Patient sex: F
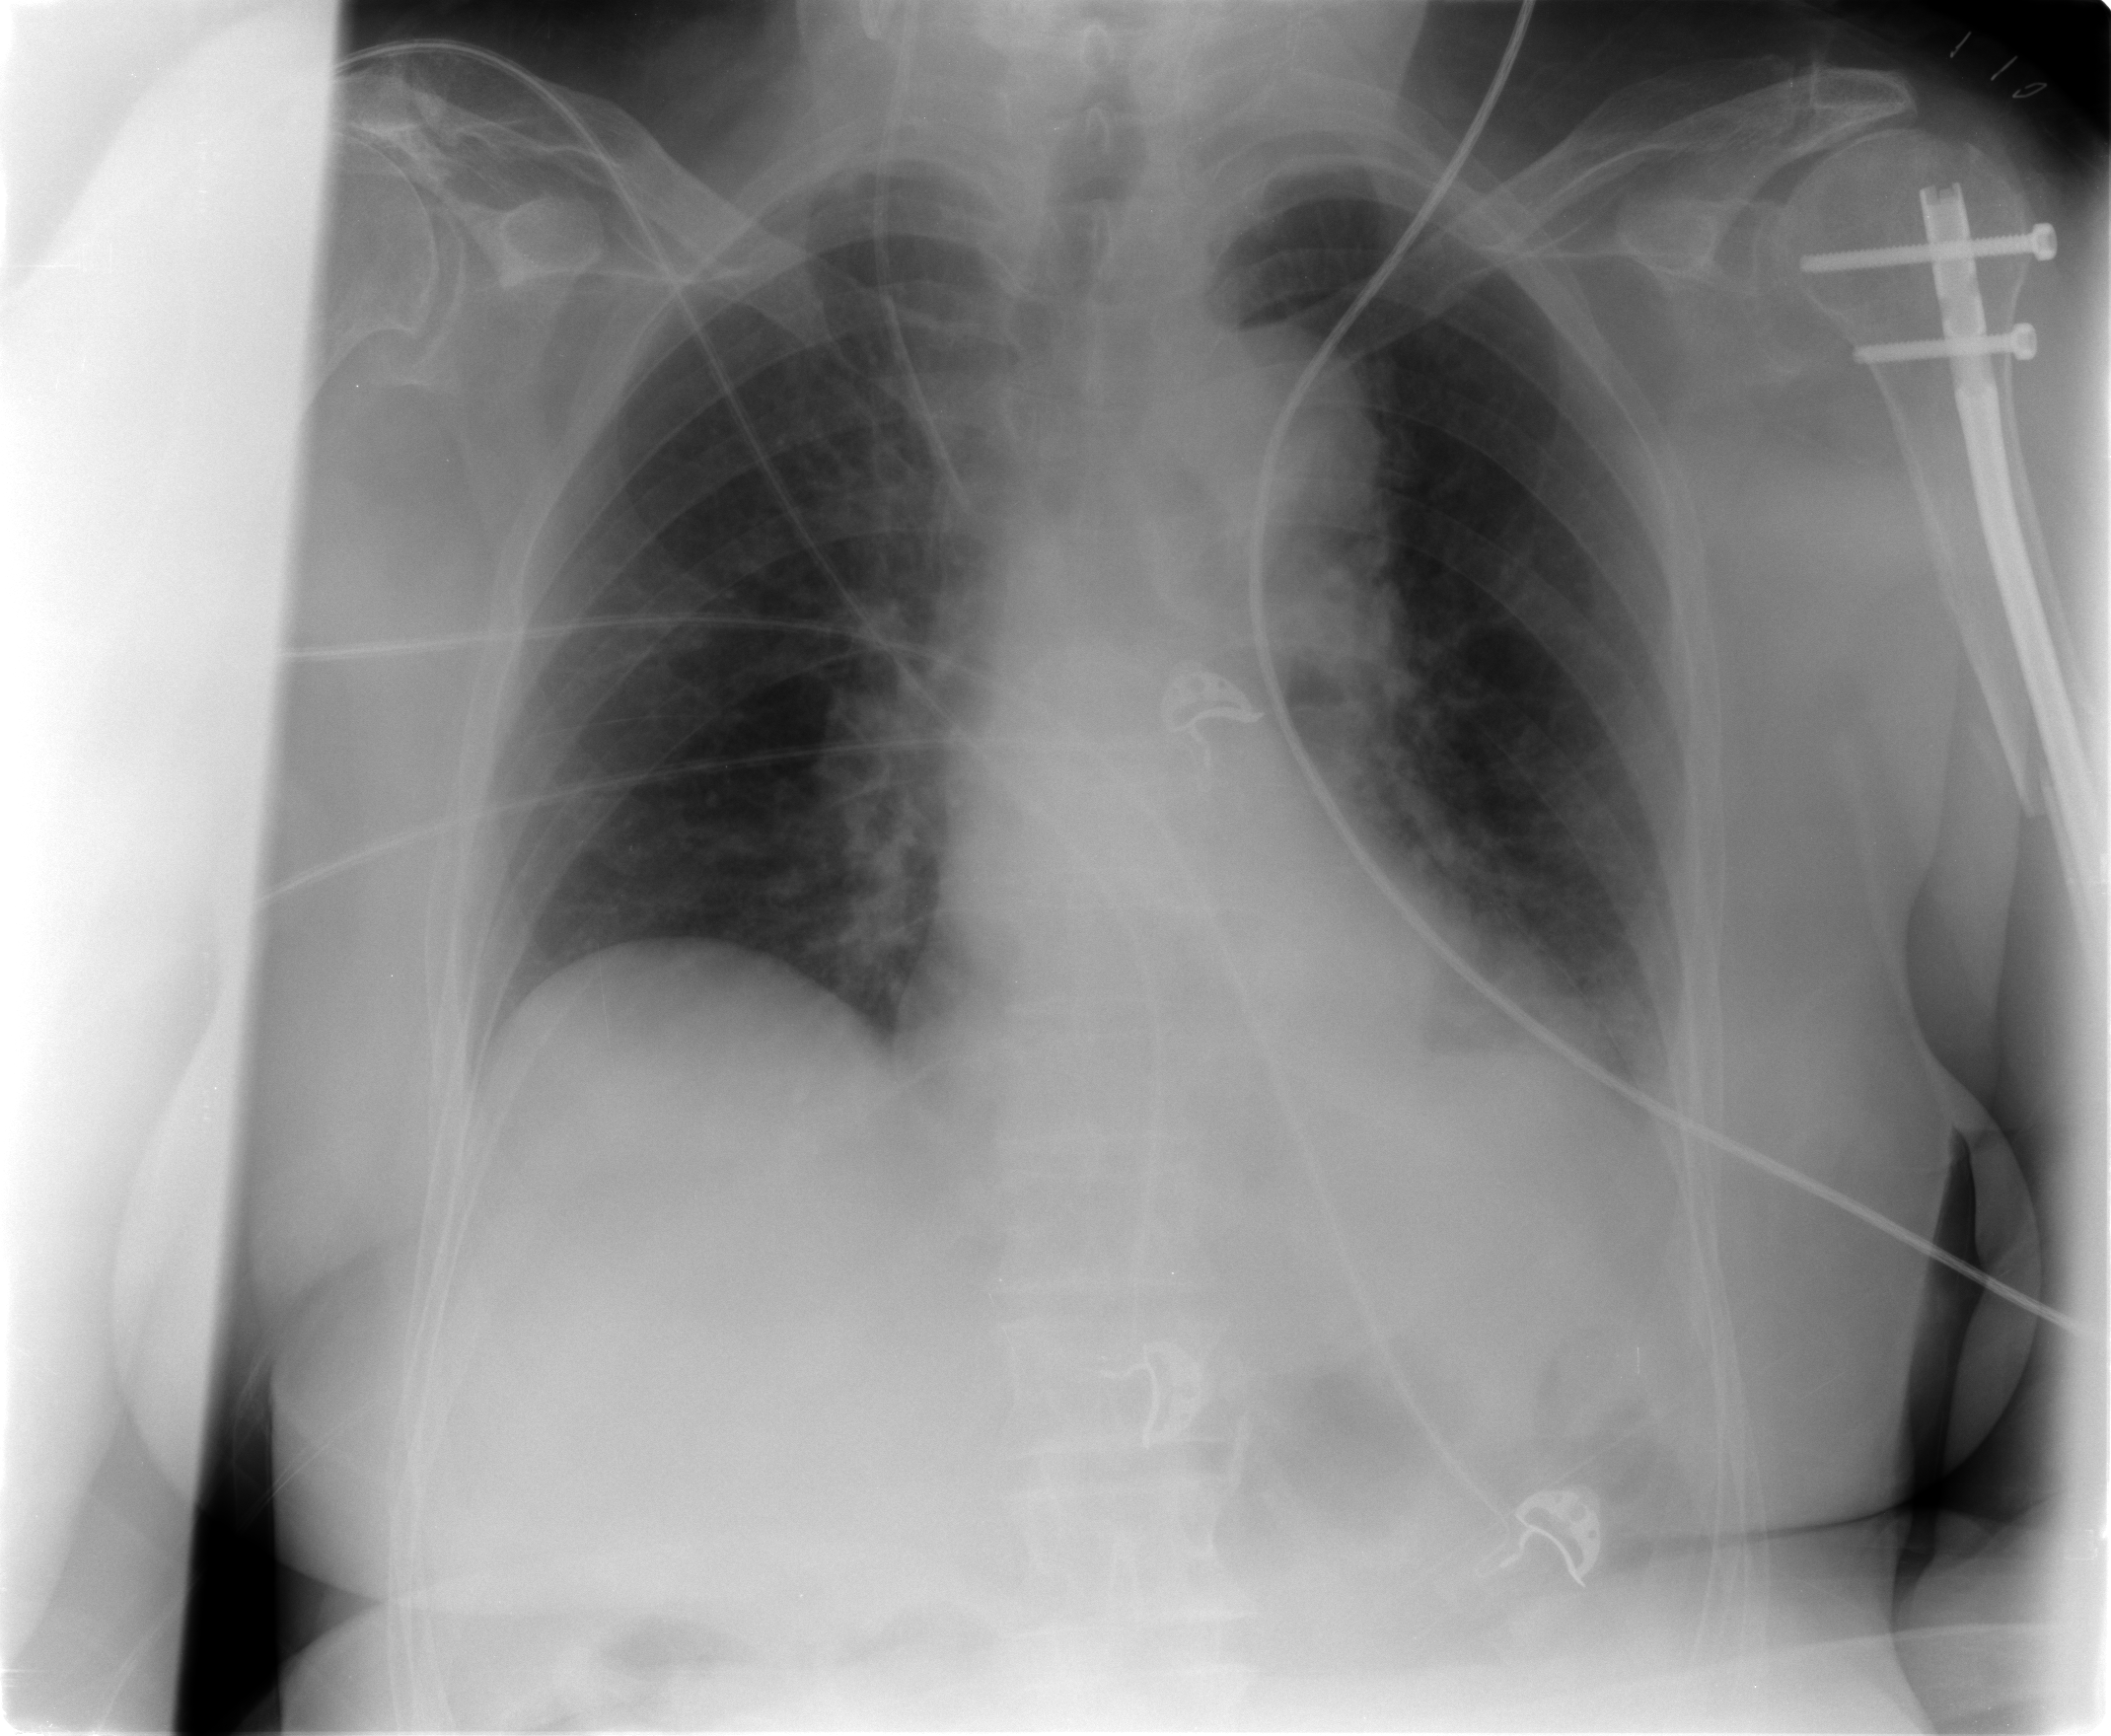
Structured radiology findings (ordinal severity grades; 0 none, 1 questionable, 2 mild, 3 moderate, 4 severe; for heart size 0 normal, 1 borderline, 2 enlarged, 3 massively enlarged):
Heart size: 0
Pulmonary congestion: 0
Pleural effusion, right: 0
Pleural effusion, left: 2
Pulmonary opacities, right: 0
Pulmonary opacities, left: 0
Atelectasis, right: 0
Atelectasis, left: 2